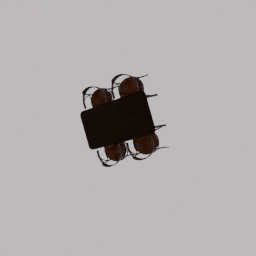
Label: furniture